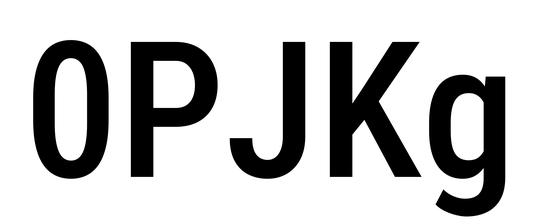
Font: Roboto_Condensed_Medium